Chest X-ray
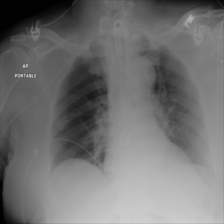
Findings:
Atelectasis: negative
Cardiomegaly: negative
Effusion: negative
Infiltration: negative
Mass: negative
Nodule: negative
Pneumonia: negative
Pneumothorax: negative
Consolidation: negative
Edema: negative
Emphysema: negative
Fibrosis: negative
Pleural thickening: negative
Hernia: negative